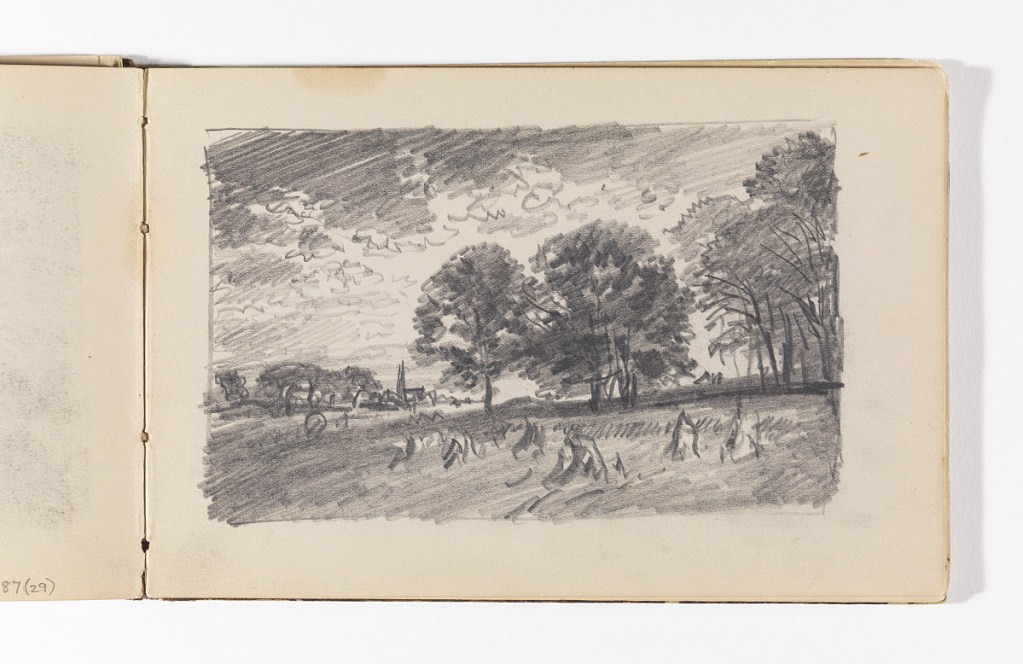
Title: Countryside with Trees, Haystacks, and Distant Village
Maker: William Trost Richards, American, 1833–1905
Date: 1885–1902
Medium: Graphite on cream wove paper
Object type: Sketchbook folio
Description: Countryside with grass in foreground, trees at right in middleground. In distance at left, additional trees and a town.